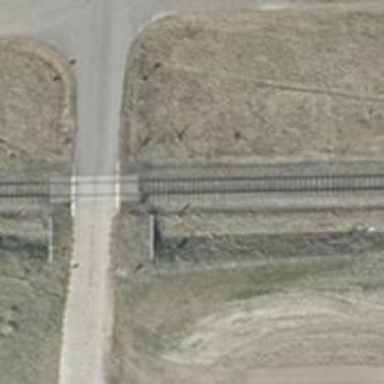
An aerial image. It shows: Solitary milestone along the railway.